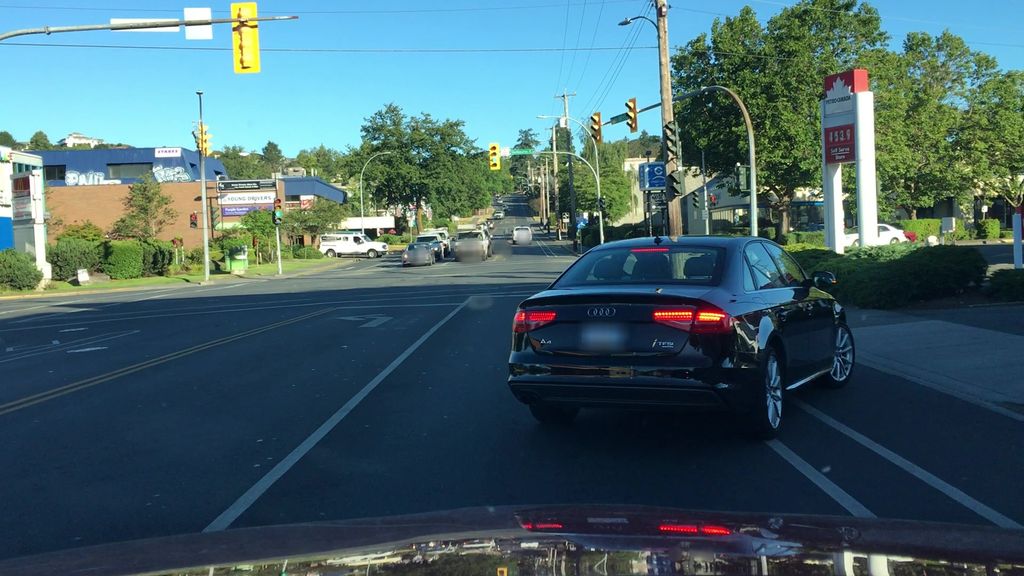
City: victoria